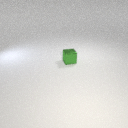
small green metal cube